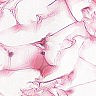
Metastatic tissue present: no